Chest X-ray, PA view. Patient: 62 years old, sex M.
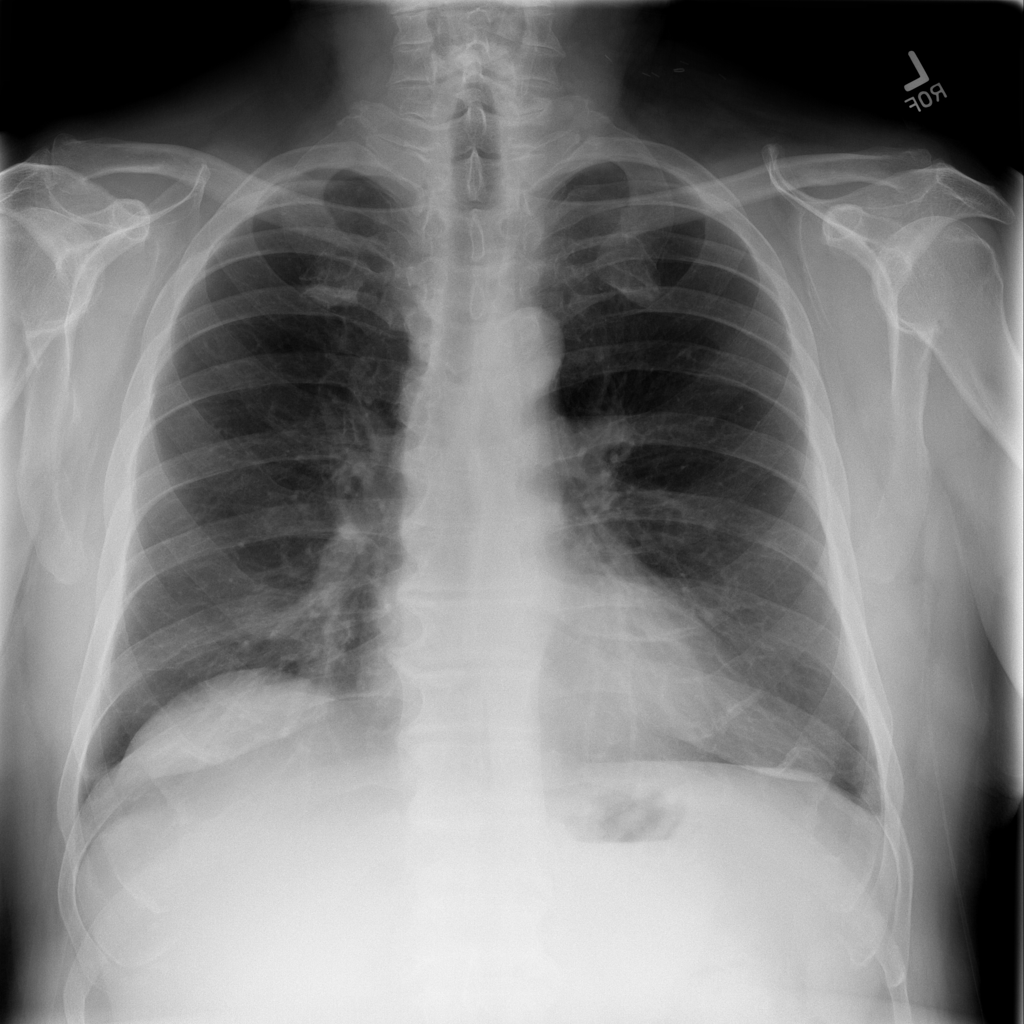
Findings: No Finding